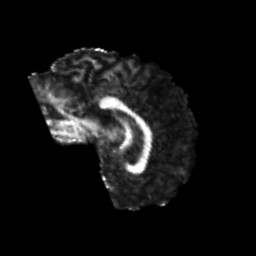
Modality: FA
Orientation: sagittal
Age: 23
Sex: female
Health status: healthy
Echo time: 0.074 s